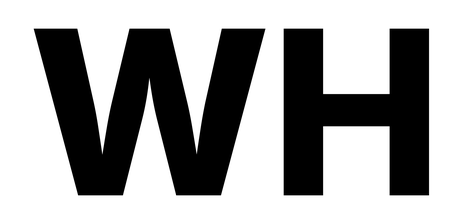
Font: Inter_ExtraBold